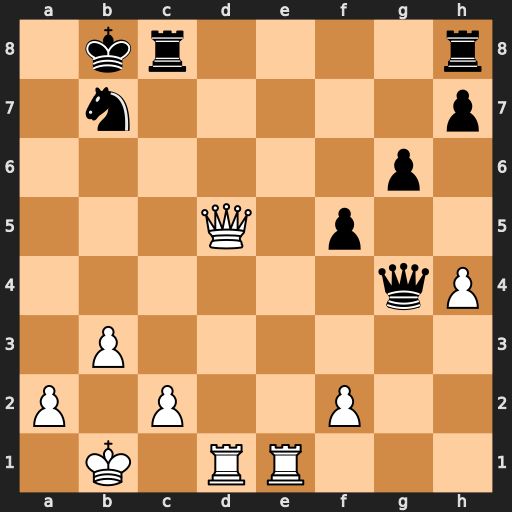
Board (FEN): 1kr4r/1n5p/6p1/3Q1p2/6qP/1P6/P1P2P2/1K1RR3
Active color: w
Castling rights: -
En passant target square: -
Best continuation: Re7 Rc7 Rxc7 Kxc7 Qe5+